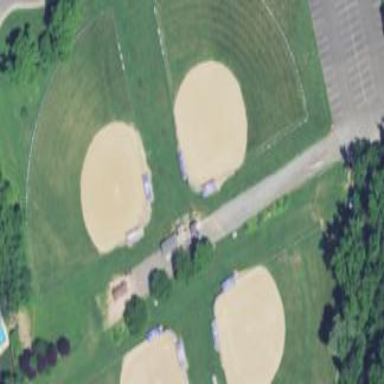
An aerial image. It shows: Softball pitch for leisure land activities.